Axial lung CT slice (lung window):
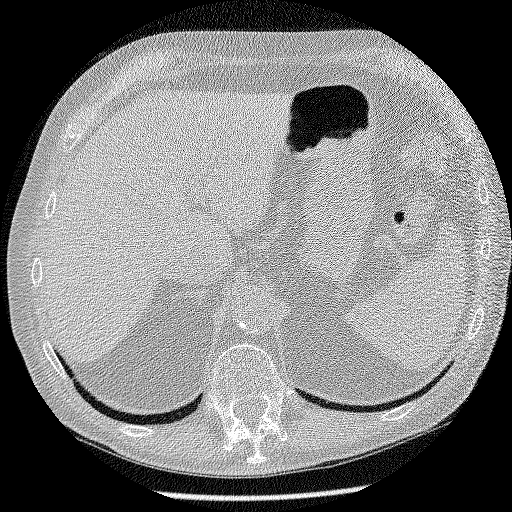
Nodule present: no